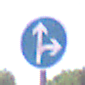
Verkehrszeichen: VorgeschriebeneFahrtrichtungGeradeausOderRechts
Umgebung: Outdoor, RoadRail
Tageszeit: Midday
Wetter: Clear
Licht: Natural
Jahreszeit: NotSpecified
Kontrast: HighContrast